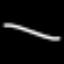
Label: line